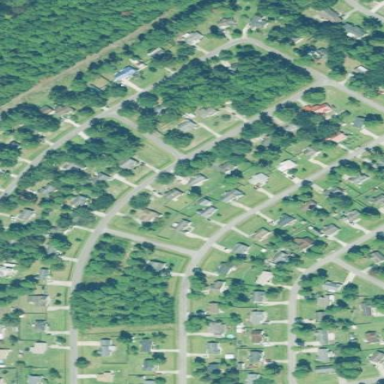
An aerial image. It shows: Residential area consisting of single-family homes in subdivision.